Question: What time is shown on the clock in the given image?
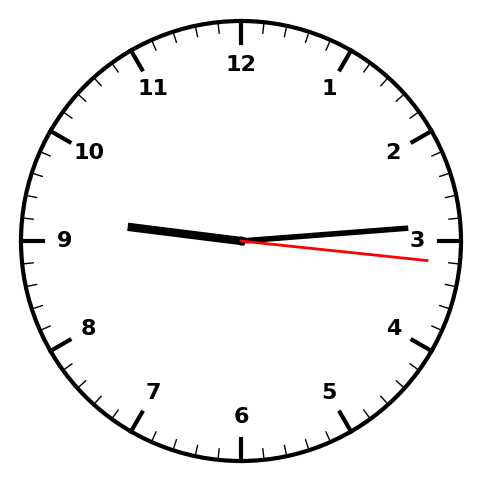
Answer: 09:14:16